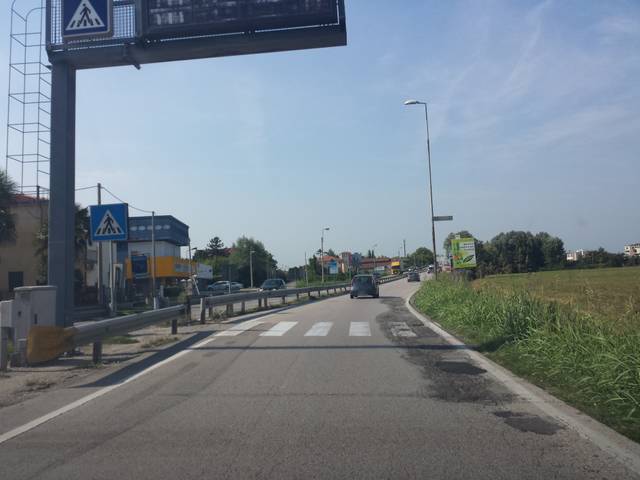
Region: Italy
Coordinates: 45.534, 11.59